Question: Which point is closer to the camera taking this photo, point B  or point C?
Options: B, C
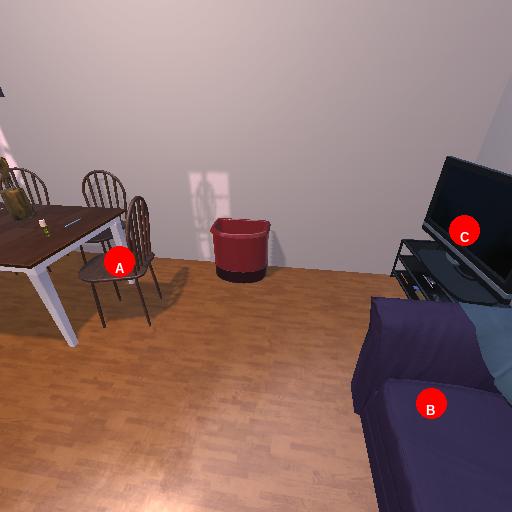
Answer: B